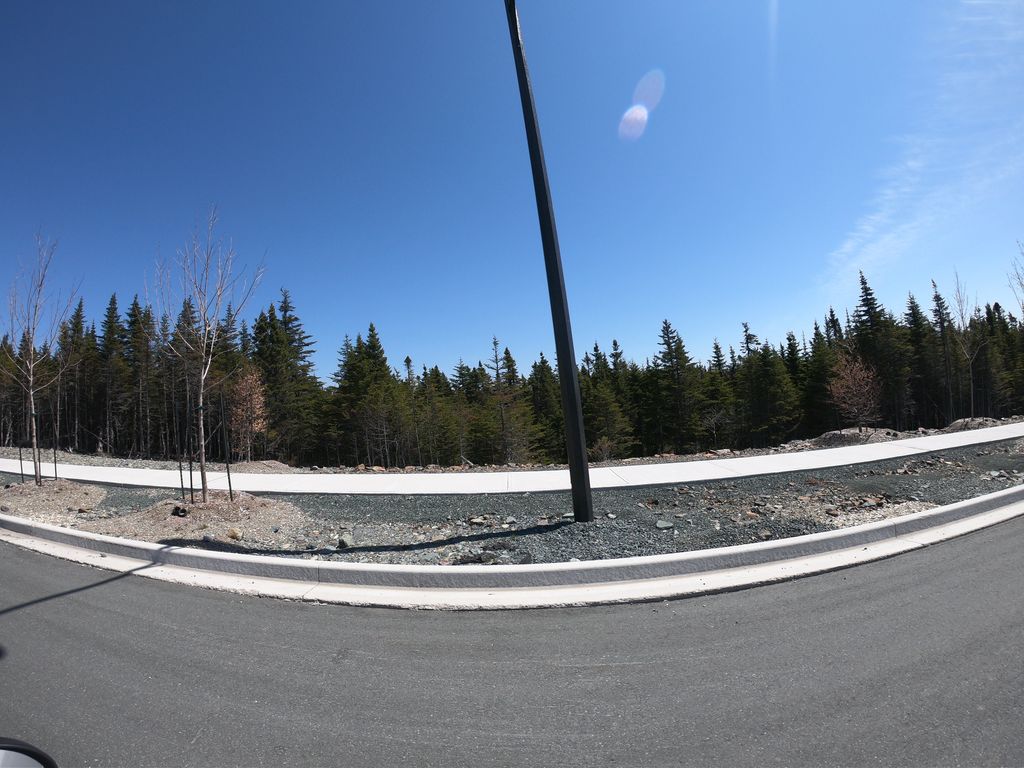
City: st_johns